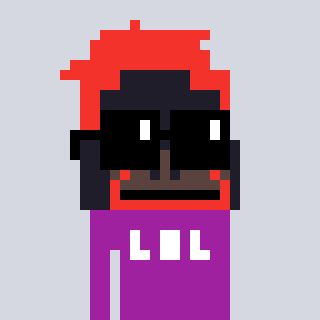
a pixel art character with square black sunglasses, a orangutan-shaped head and a magenta-colored body on a cool background